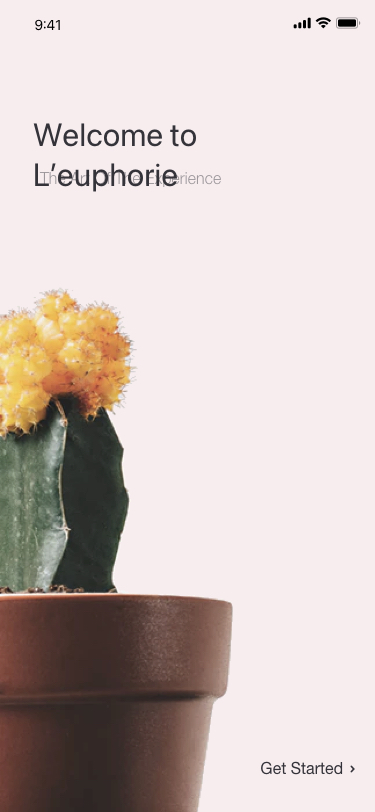
Text in this UI design:
The Art Of The Experience
Welcome to L’euphorie